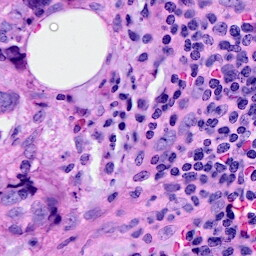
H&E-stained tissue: Breast